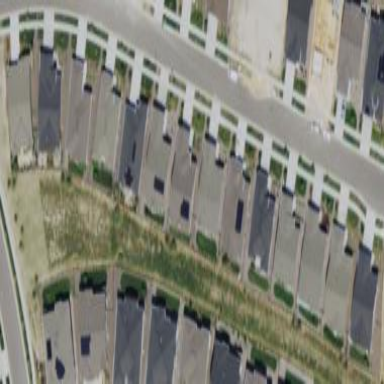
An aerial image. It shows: Residential area consisting of single-family homes.